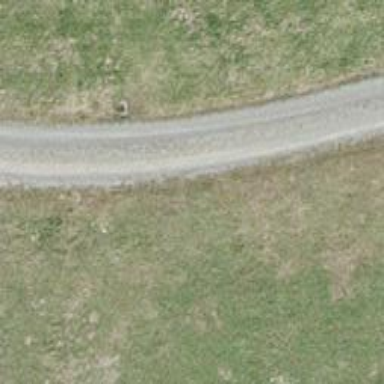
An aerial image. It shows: Track with pebblestone surface. The track is of grade4 tracktype.